Question: I'm trying to create a similar calendar screen in my iOS 7 application to the built-in Calendar App, which shows a calendar month view, with a 'UITableView' below it. However, what I'm after is for the 'UITableView' to automatically use up all available space beneath the calendar - a month that shows with 5 weeks needs more space than a month with 4 weeks.
I'm using the <URL> framework as a calendar, which is added as a 'subView' to the main view. I created the 'UITableView' in StoryBoard, so it's position is fixed. I'm not sure how to go about redrawing the 'UITableView' to make it use the available space? Is it possible to detect the bottom of the calendar 'subView' and then push the 'UITableView' up to that point on the display?
Here are a couple of images to show what I mean a little clearer:
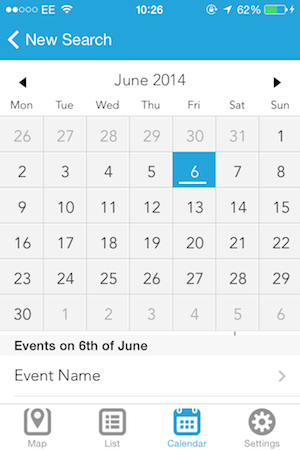
Answer: You can make the following changes in VRGCalendarViewDelegate method
'''
-(void)calendarView:(VRGCalendarView *)calendarView switchedToMonth:(int)month targetHeight:(float)targetHeight animated:(BOOL)animated
{
NSTimeInterval animationDuration = animated ? 0.3 :0.0;
[UIView animateWithDuration:animationDuration animations:^{
CGRect frame = self.tableView.frame;
frame.origin.y = CGRectGetMinX(calendarView.frame) + targetHeight;
frame.size.height = self.view.frame.size.height - frame.origin.y;
self.tableView.frame = frame;
}];
}
'''